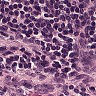
Metastatic tissue present: no